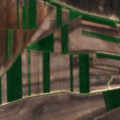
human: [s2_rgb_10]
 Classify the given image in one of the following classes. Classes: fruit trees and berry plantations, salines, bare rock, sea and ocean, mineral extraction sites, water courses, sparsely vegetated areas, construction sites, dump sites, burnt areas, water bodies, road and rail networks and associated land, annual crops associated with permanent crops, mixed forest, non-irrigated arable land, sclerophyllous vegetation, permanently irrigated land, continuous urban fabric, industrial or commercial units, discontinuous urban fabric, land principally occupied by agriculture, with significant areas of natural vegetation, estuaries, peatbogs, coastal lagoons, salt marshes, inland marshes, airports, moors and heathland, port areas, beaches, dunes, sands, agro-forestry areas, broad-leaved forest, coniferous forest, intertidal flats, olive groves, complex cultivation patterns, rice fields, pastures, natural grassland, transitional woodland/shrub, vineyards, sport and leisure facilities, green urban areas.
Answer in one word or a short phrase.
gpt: non-irrigated arable land